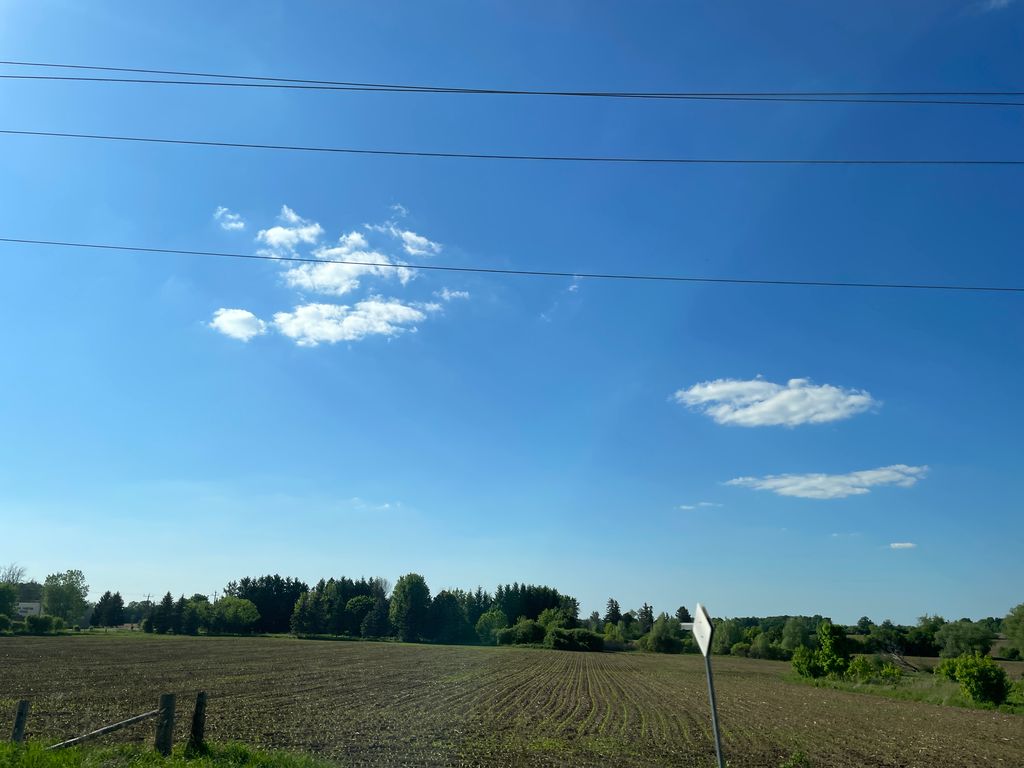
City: kitchener-waterloo